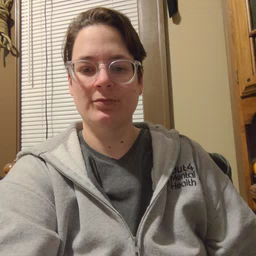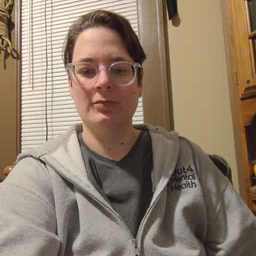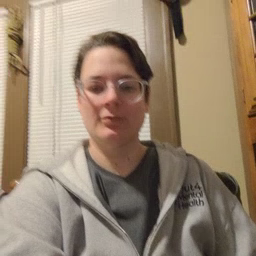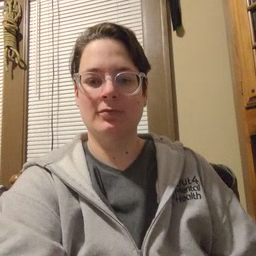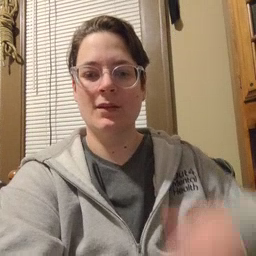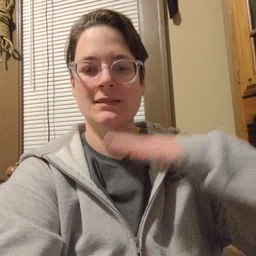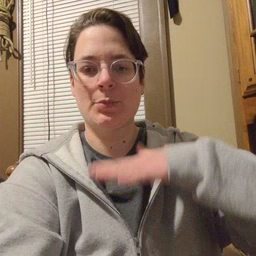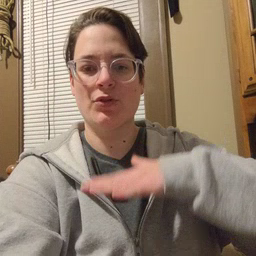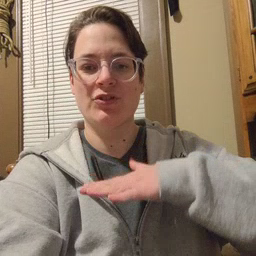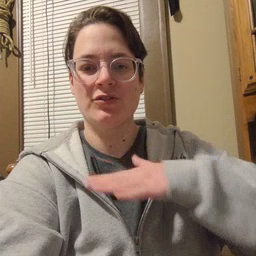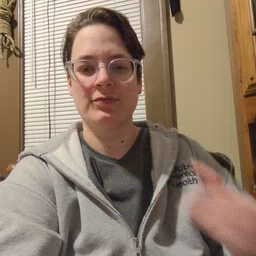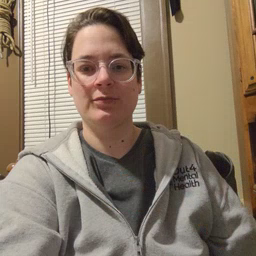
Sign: table